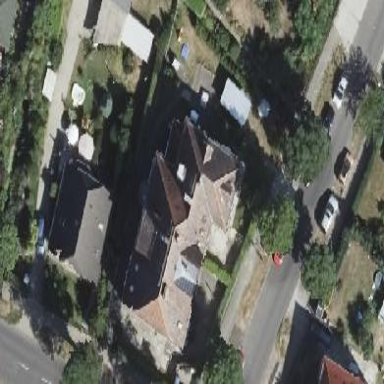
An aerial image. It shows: Residential building with half-hipped roof shape.